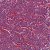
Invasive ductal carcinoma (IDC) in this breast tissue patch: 1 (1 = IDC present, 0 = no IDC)